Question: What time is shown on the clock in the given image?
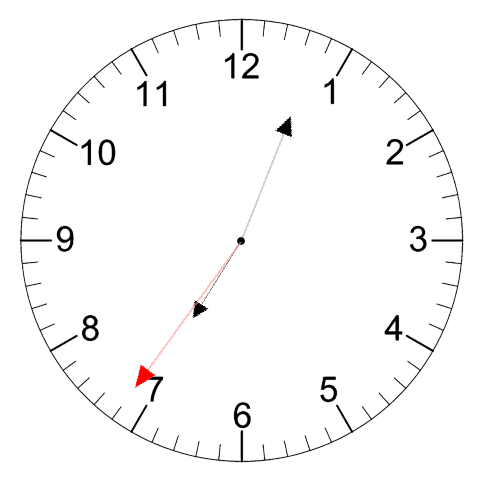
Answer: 07:03:36